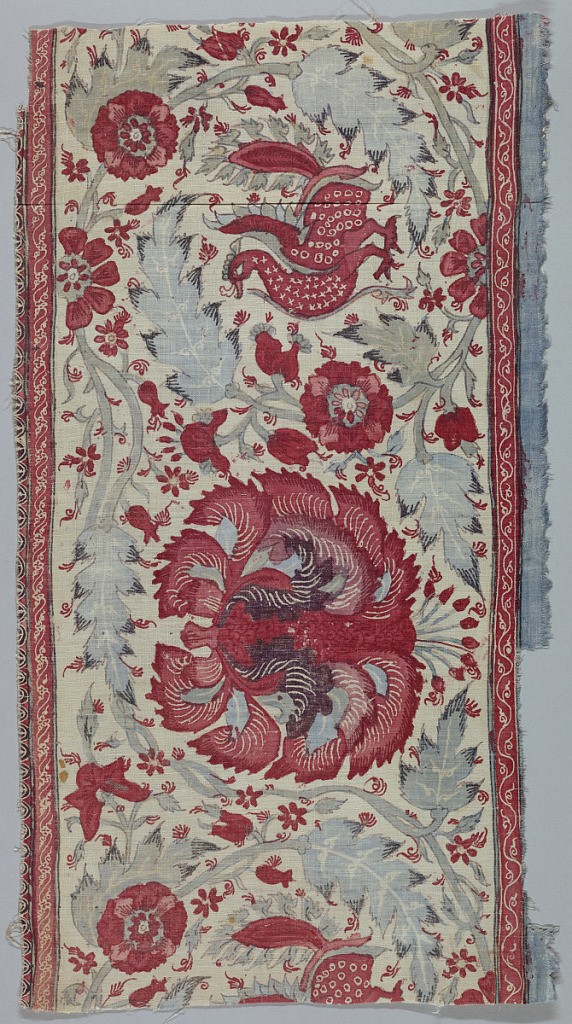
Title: Chintz border
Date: ca. 1800
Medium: cotton Technique: mordant for 2 reds, black and purple applied over resist; madder dyed; blue applied by immersion over resist; yellow applied over blue for green; chintz on plain weave
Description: Portion of a border showing a peacock-like bird and an enormous flower.